Interaction volume radius: 10 \u00c5
Interaction volume height: 20 \u00c5
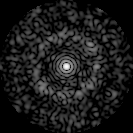
Disorder parameter: 0.851